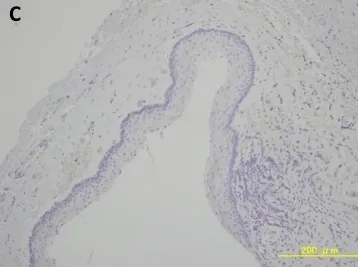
H & E stain and immunohistochemistry for bcl-2 and cytokeratin-10 of the surgical specimen. (C) No staining is observed for cytokeratin-10 (original magnification x200).
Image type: pathology (immunostaining)